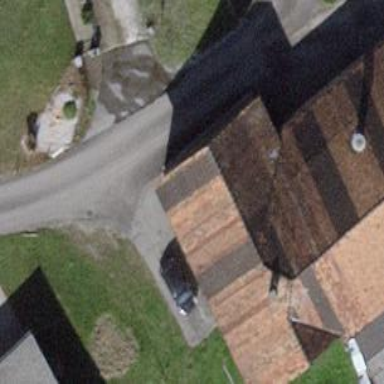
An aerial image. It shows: Farm shop.